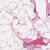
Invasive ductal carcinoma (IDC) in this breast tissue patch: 0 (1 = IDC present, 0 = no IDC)